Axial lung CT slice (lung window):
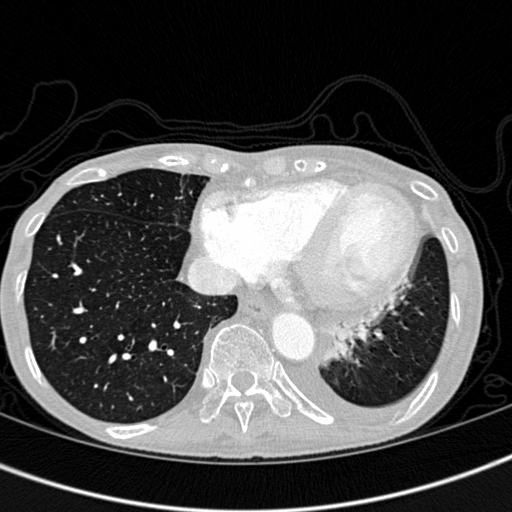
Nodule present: no